Interaction volume radius: 5 \u00c5
Interaction volume height: 25 \u00c5
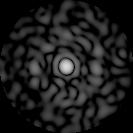
Disorder parameter: 0.8476